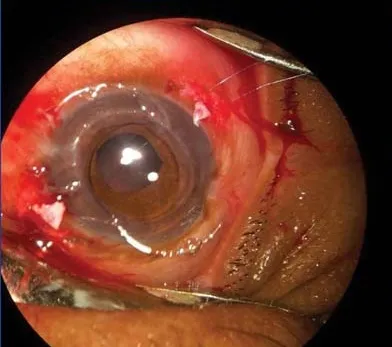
Intraoperative picture depicting trephined recipient's cornea and scleral fixated intraocular lens.
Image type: medical_photograph (other_medical_photograph)